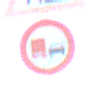
Verkehrszeichen: UeberholverbotKraftfahrzeuge
Zusatzzeichen oben: Arbeitsstelle
Umgebung: Outdoor, Nature
Tageszeit: SunriseSunset
Wetter: Clear
Licht: Natural
Jahreszeit: NotSpecified
Kontrast: LowContrast